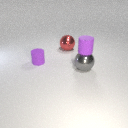
large gray metal sphere to the right of large red metal sphere